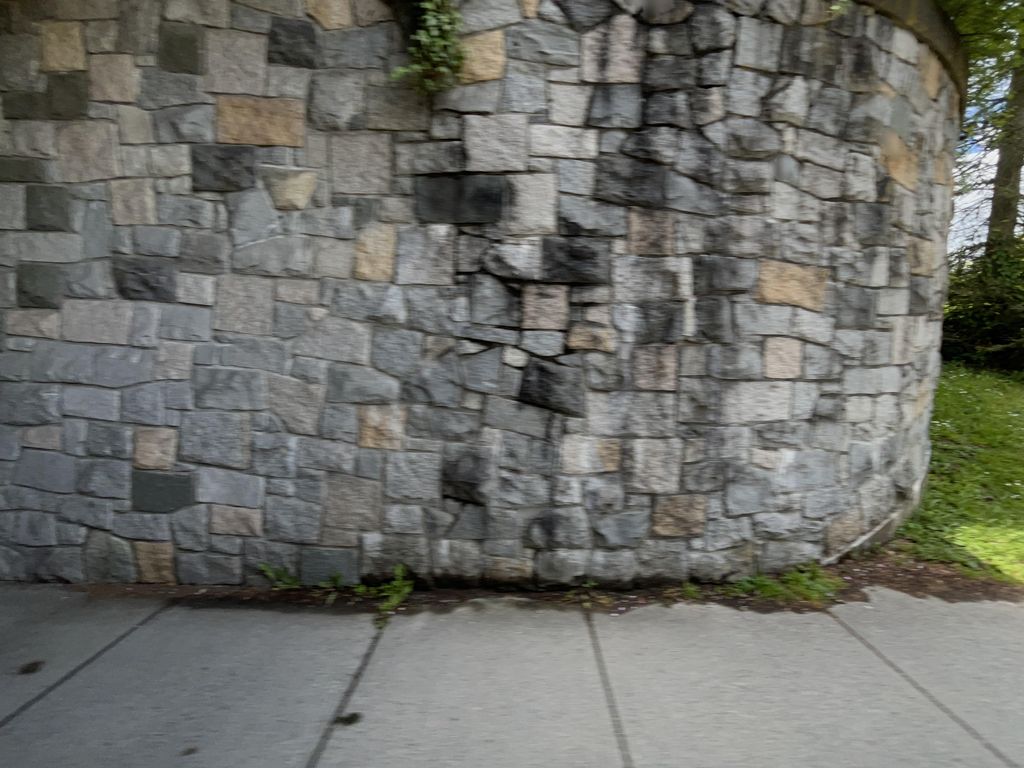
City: vancouver